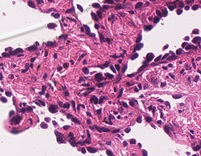
Tumor epithelial tissue: yes
Tumor-associated stroma tissue: yes
Normal tissue: no